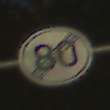
Verkehrszeichen: EndeGeschwindigkeit80
Umgebung: Outdoor, Nature
Tageszeit: SunriseSunset
Wetter: PartlyCloudy
Licht: Natural
Jahreszeit: NotSpecified
Kontrast: HighContrast